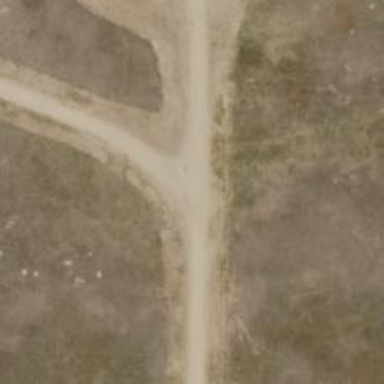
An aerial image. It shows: Road leading to wind farm area designated for service vehicles.